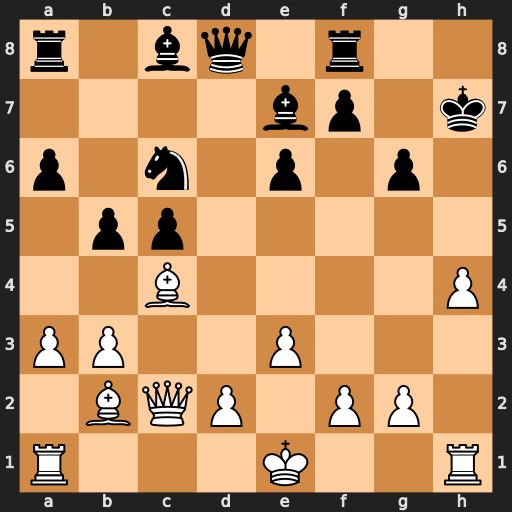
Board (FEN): r1bq1r2/4bp1k/p1n1p1p1/1pp5/2B4P/PP2P3/1BQP1PP1/R3K2R
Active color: w
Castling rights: KQ
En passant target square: -
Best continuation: h5 f5 hxg6+